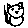
Label: cat